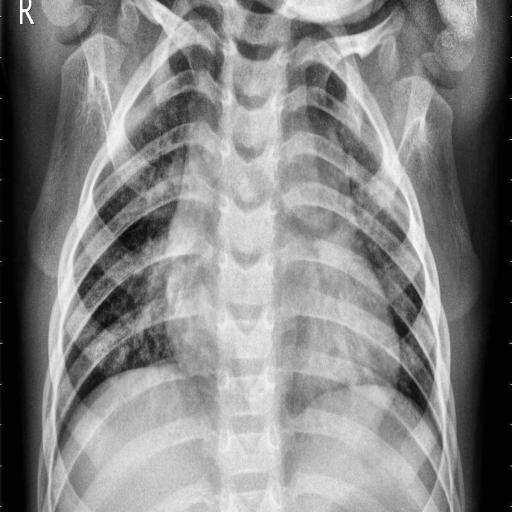
Finding: PNEUMONIA